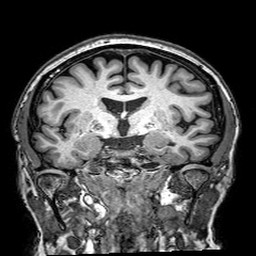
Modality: T1w
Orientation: sagittal
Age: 73
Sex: female
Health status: healthy
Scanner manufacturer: philips
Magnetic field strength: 3 T